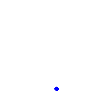
Particle: kaon